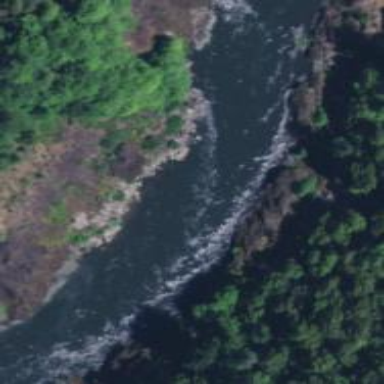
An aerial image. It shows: Scene featuring rapids in waterway.